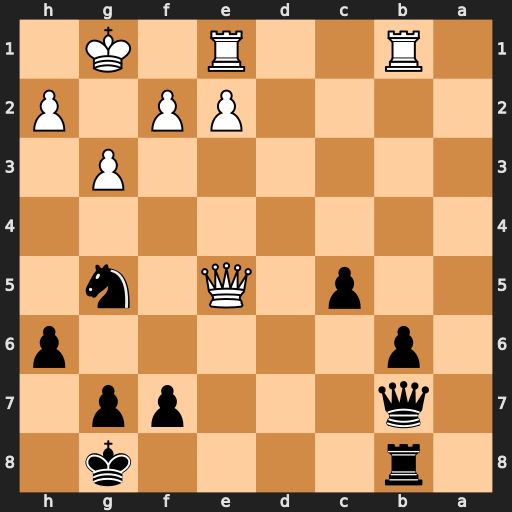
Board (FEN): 1r4k1/1q3pp1/1p5p/2p1Q1n1/8/6P1/4PP1P/1R2R1K1
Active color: b
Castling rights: -
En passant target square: -
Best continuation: Nh3+ Kf1 Qh1#